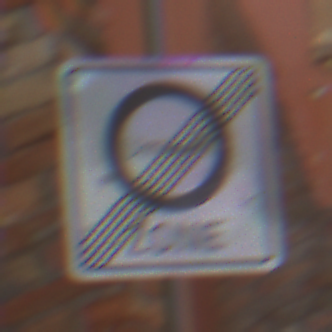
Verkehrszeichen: EndeUmweltzone
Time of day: MorningAfternoon
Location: Outdoor (Urban)
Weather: Clear
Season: NotSpecified
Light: Natural